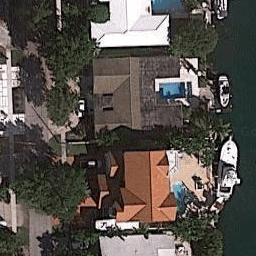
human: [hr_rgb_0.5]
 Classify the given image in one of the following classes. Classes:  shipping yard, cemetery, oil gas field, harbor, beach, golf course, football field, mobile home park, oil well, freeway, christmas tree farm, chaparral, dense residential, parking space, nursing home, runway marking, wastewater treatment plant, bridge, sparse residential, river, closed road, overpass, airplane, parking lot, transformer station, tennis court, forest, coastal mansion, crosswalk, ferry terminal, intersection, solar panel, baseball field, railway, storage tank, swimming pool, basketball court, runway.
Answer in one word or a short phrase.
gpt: coastal mansion